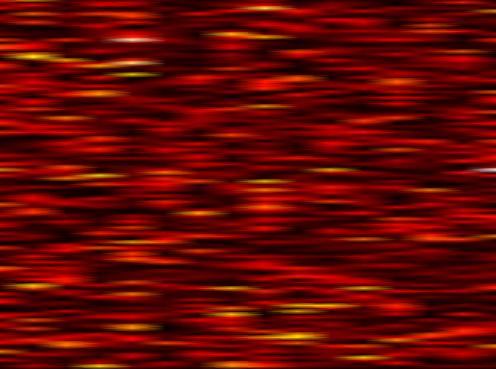
Label: UFMC